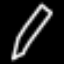
Label: pencil